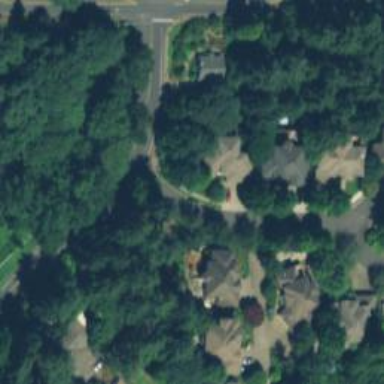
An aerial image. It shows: Residential road with sidewalk on the left.